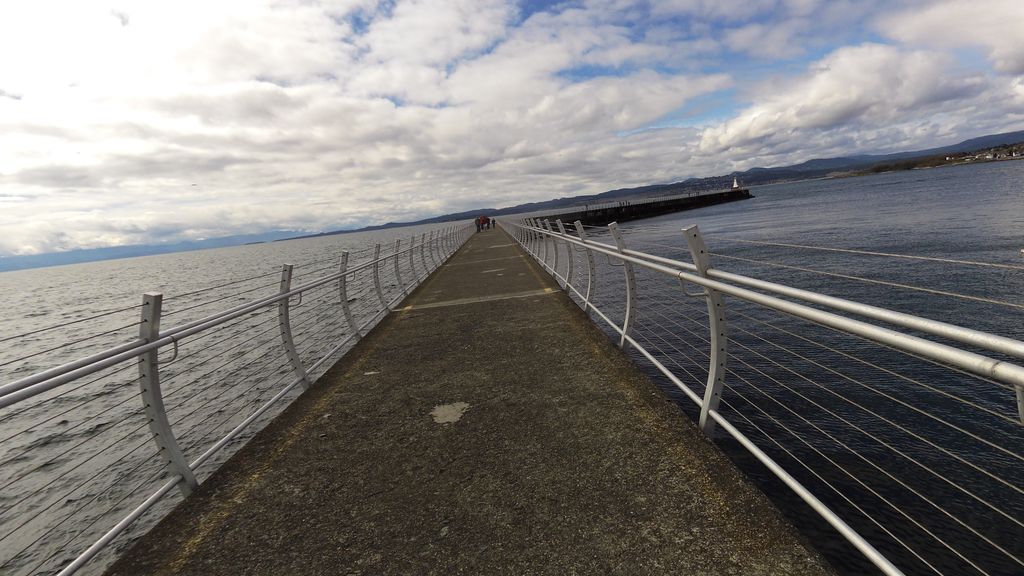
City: victoria